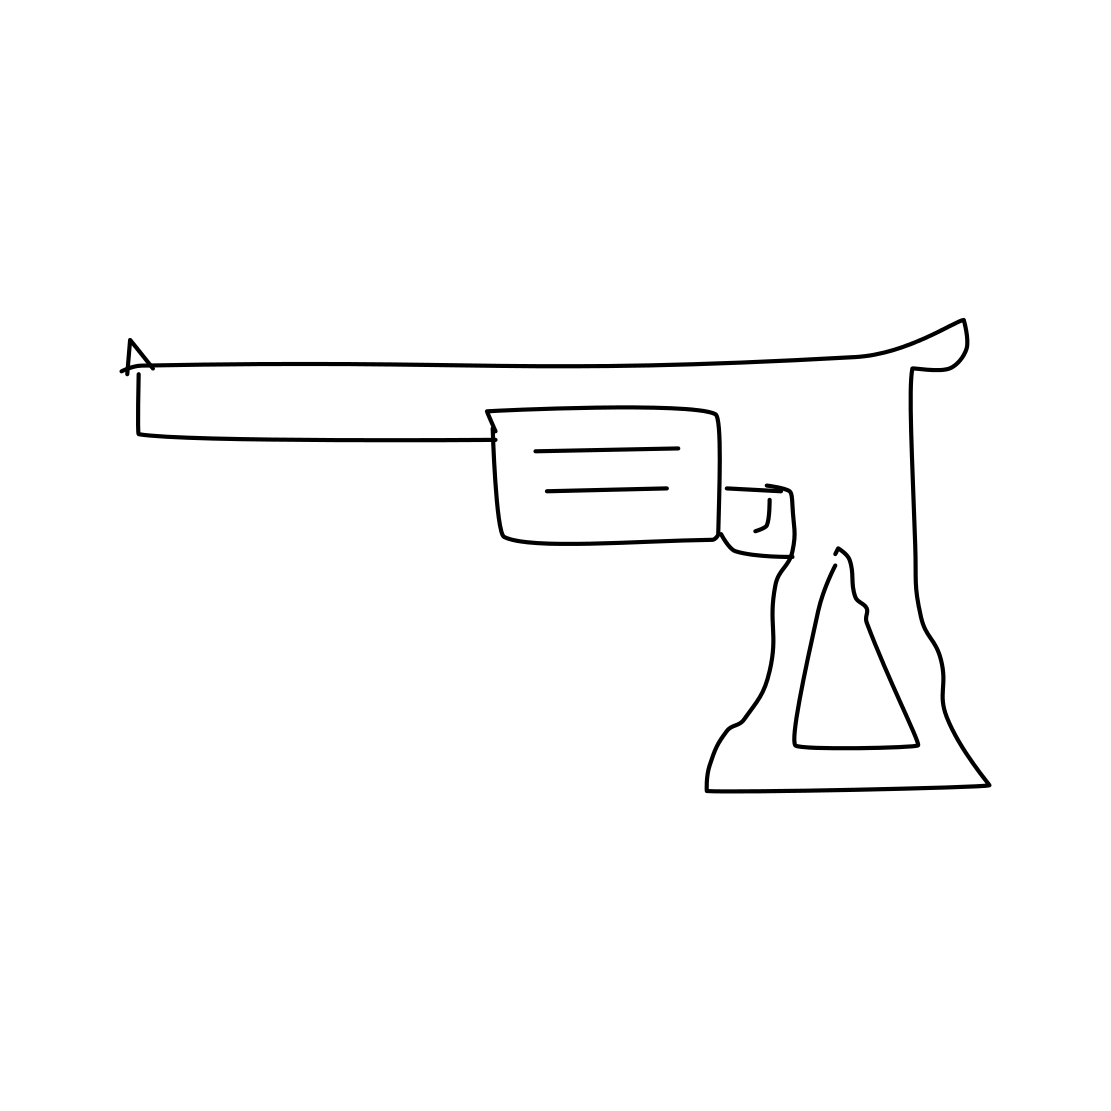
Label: revolver